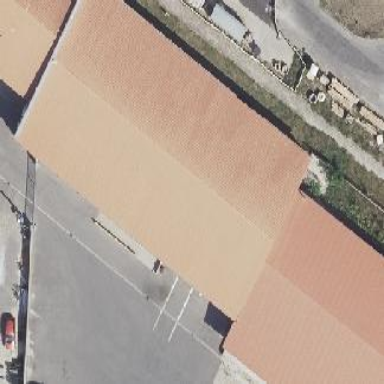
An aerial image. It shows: Industrial building with gabled maroon roof.